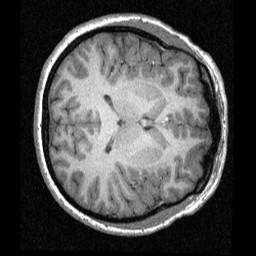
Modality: T1w
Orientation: axial
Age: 22
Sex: female